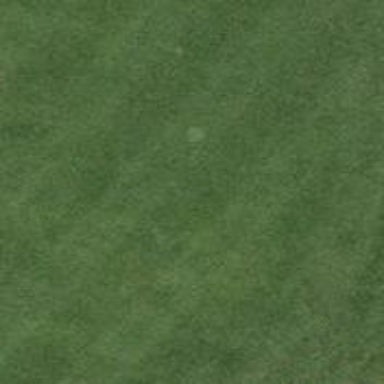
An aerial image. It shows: Golf hole.